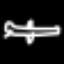
Label: airplane